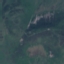
Land use / land cover class: HerbaceousVegetation